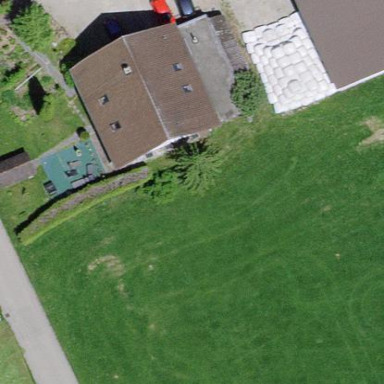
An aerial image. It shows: Detached building.